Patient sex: M
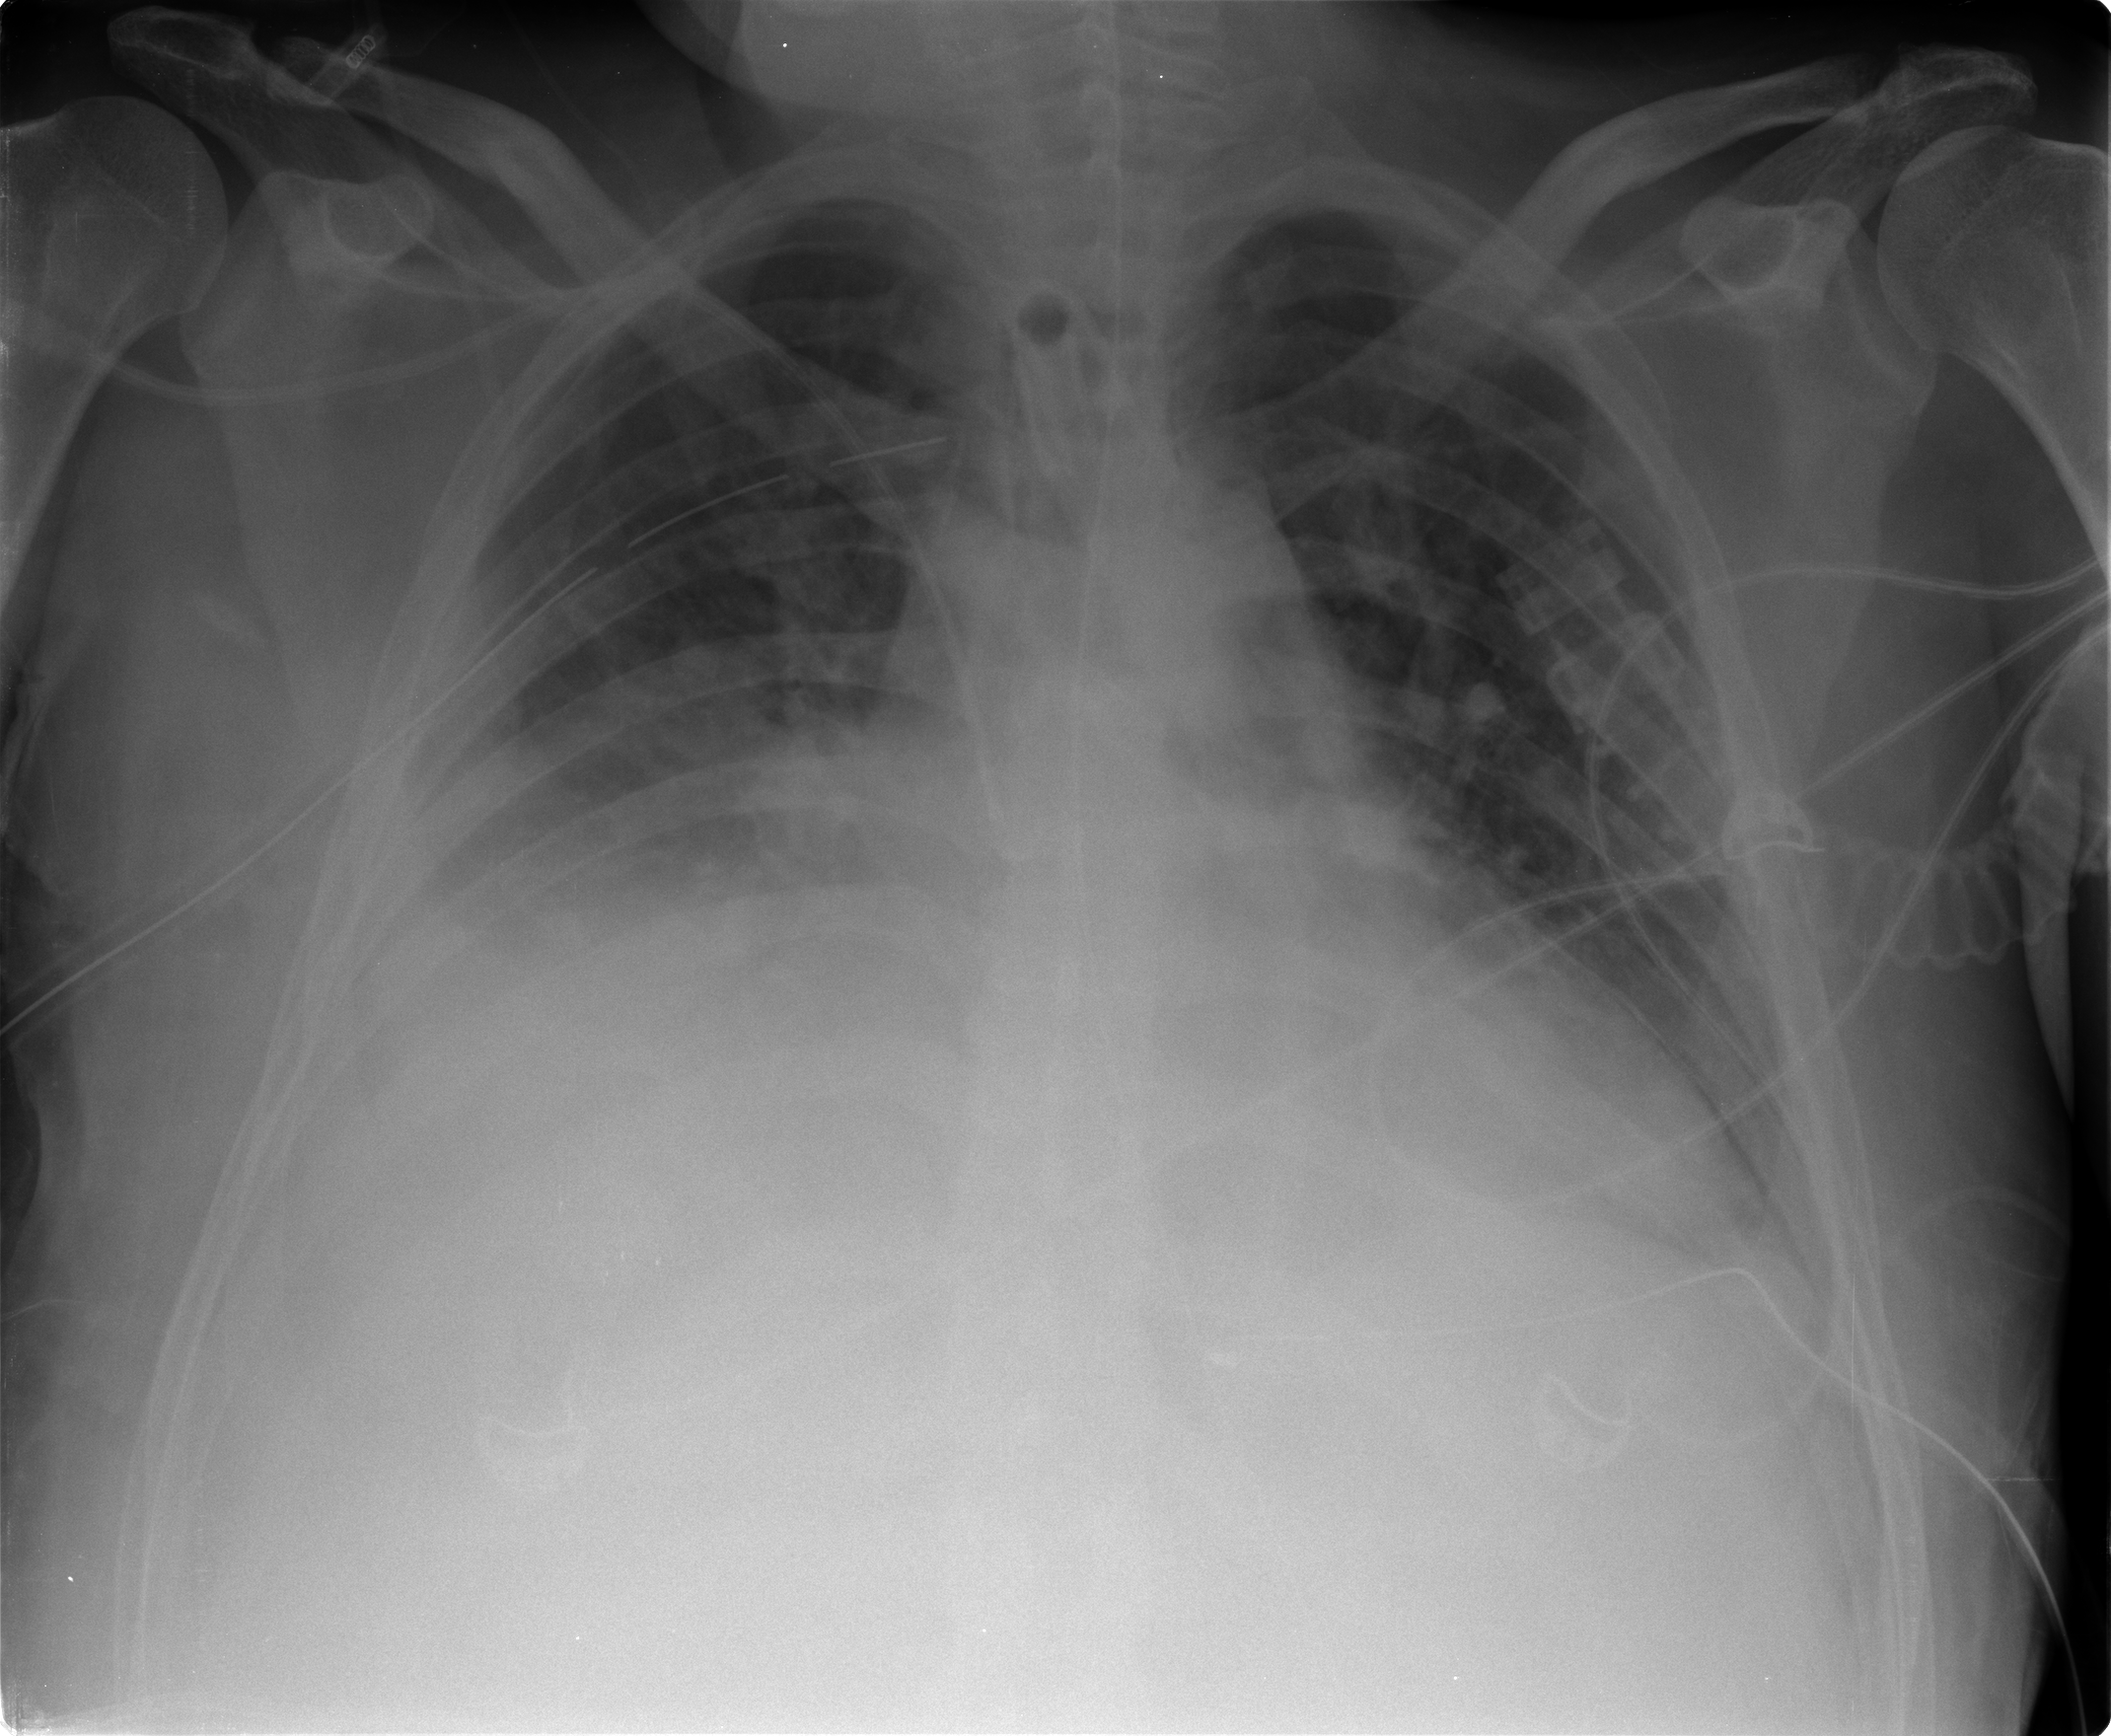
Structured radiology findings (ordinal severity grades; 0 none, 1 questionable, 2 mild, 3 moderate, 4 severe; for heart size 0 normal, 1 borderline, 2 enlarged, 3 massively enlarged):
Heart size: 2
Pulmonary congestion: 3
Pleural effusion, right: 3
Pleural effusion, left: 1
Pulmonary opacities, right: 2
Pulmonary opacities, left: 1
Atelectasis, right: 3
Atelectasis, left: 2